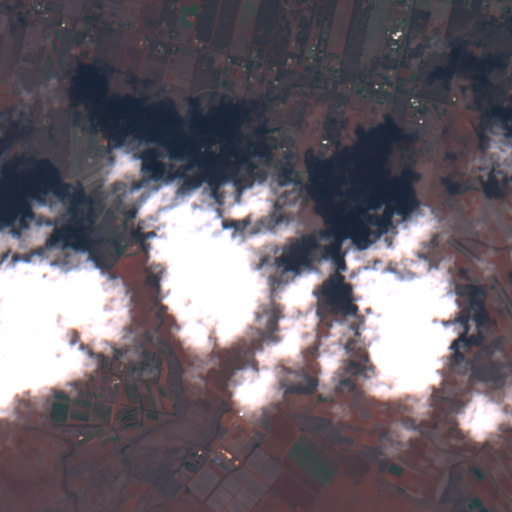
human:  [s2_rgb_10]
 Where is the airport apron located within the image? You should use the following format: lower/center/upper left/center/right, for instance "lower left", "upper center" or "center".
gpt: The airport apron is located in the upper left of the image.
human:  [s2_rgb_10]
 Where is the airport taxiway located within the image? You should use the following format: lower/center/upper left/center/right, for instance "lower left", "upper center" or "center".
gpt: The airport taxiway is located in the upper left of the image.
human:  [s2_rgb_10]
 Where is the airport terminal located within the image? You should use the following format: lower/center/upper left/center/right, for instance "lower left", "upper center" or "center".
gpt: The airport terminal is located in the upper left of the image.
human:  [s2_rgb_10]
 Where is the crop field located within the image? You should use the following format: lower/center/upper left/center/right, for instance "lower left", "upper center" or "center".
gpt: There is no crop field in the image.